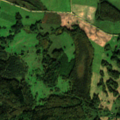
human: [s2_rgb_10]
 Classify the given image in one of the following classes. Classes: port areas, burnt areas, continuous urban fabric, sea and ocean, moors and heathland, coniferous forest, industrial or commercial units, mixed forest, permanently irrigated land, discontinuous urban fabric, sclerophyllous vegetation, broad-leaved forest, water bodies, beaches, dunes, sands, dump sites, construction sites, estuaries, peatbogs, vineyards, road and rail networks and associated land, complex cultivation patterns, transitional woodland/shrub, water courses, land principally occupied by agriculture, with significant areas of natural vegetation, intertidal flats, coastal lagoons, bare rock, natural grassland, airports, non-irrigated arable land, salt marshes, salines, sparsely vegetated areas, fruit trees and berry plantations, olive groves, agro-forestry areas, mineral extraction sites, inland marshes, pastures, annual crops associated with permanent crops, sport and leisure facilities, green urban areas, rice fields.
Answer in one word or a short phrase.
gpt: pastures, land principally occupied by agriculture, with significant areas of natural vegetation, coniferous forest, mixed forest, transitional woodland/shrub